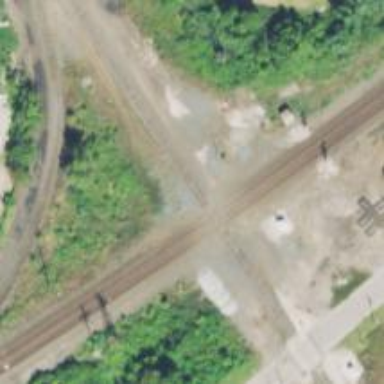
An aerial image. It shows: Railway crossing.